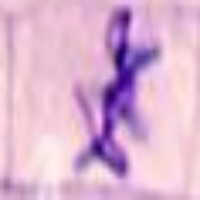
Label: metaphase